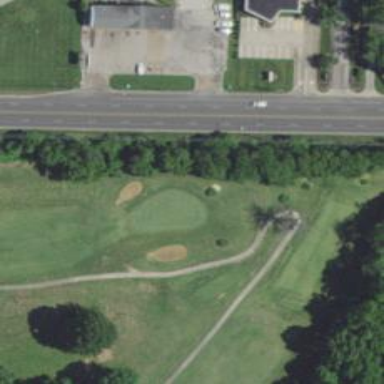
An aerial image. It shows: Golf hole.